The image is a wavelet scalogram (time versus scale/frequency) of a rolling-element bearing's vibration signal. Classify the bearing condition as one of: normal, inner_race, outer_race, ball.
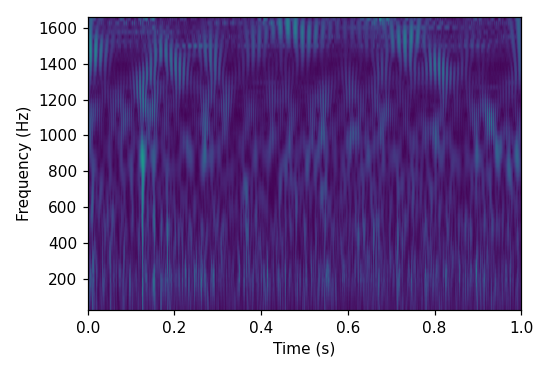
Answer: inner_race